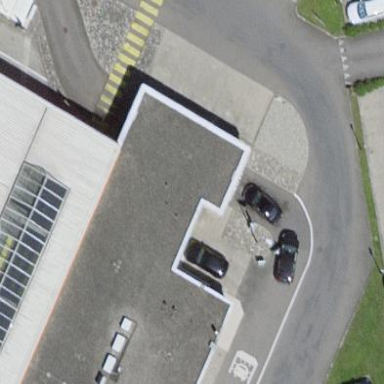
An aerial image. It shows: Car wash facility located inside building.